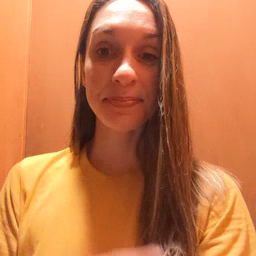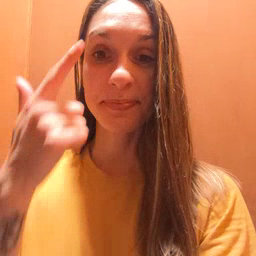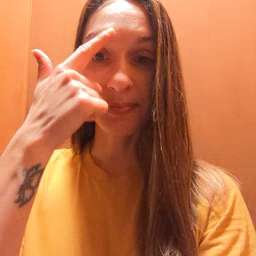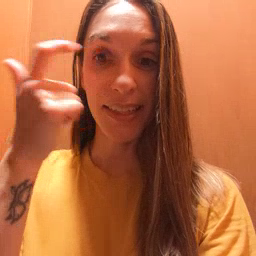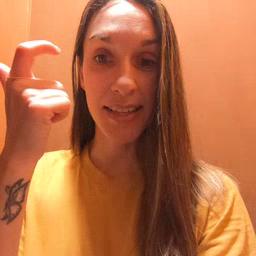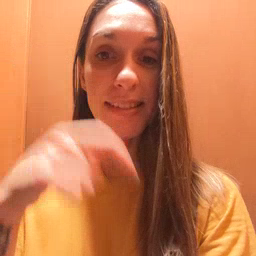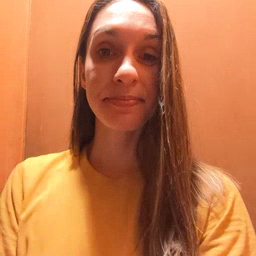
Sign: because